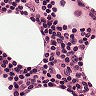
Metastatic tissue present: no